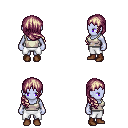
a pixel art fantasy rpg character, female body template, dark elf, purple skin, white pirate shirt, white pants, white blonde right-swept hairstyle, brown shoes, four views (front, back, left, right), 2x2 character sprite sheet, small pixel art, hard edges, no anti-aliasing